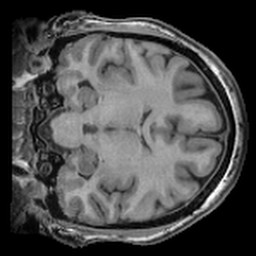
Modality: T1w
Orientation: coronal
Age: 42
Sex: female
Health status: ill
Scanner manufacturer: ge
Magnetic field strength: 3 T
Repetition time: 0.008164 s
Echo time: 0.003184 s